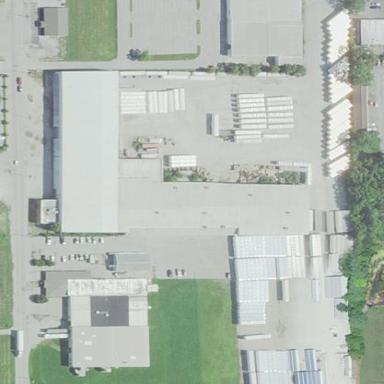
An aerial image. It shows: Industrial building.